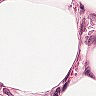
Metastatic tissue present: no